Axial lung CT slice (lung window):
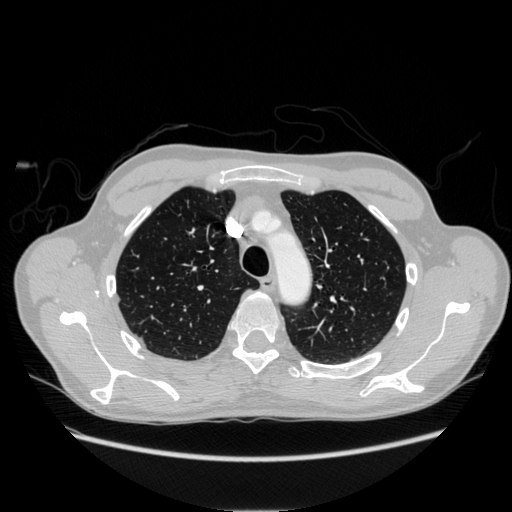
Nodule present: no